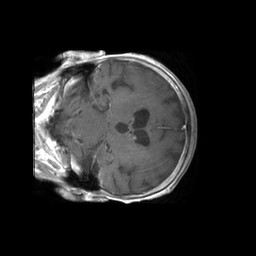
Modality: T1w
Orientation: coronal
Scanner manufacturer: philips
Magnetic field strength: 3 T
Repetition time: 0.5247 s
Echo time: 0.01 s